Field crop: maize
Growth stage: 2
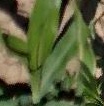
Species: maize